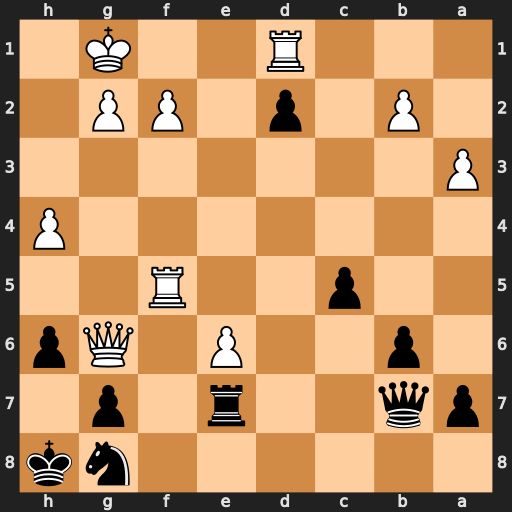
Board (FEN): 6nk/pq2r1p1/1p2P1Qp/2p2R2/7P/P7/1P1p1PP1/3R2K1
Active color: b
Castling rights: -
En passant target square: -
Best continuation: Qe4 Rxd2 Qe1+ Kh2 Qxd2